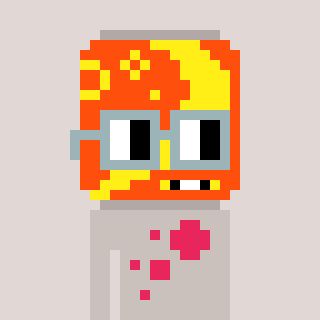
a pixel art character with square dark gray glasses, a pop-shaped head and a foggrey-colored body on a warm background